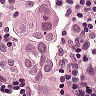
Metastatic tissue present: yes